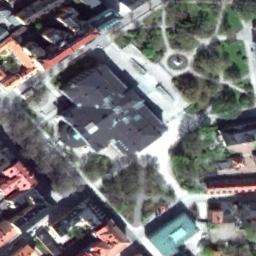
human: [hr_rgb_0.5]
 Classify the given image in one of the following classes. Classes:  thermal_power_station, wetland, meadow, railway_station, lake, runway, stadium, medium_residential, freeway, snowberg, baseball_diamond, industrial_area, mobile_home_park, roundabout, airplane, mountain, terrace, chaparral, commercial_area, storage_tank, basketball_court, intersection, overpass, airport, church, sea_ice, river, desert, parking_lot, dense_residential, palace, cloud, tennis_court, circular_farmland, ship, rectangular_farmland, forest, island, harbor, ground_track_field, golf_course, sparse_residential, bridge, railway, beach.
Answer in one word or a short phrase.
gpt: church